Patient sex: M
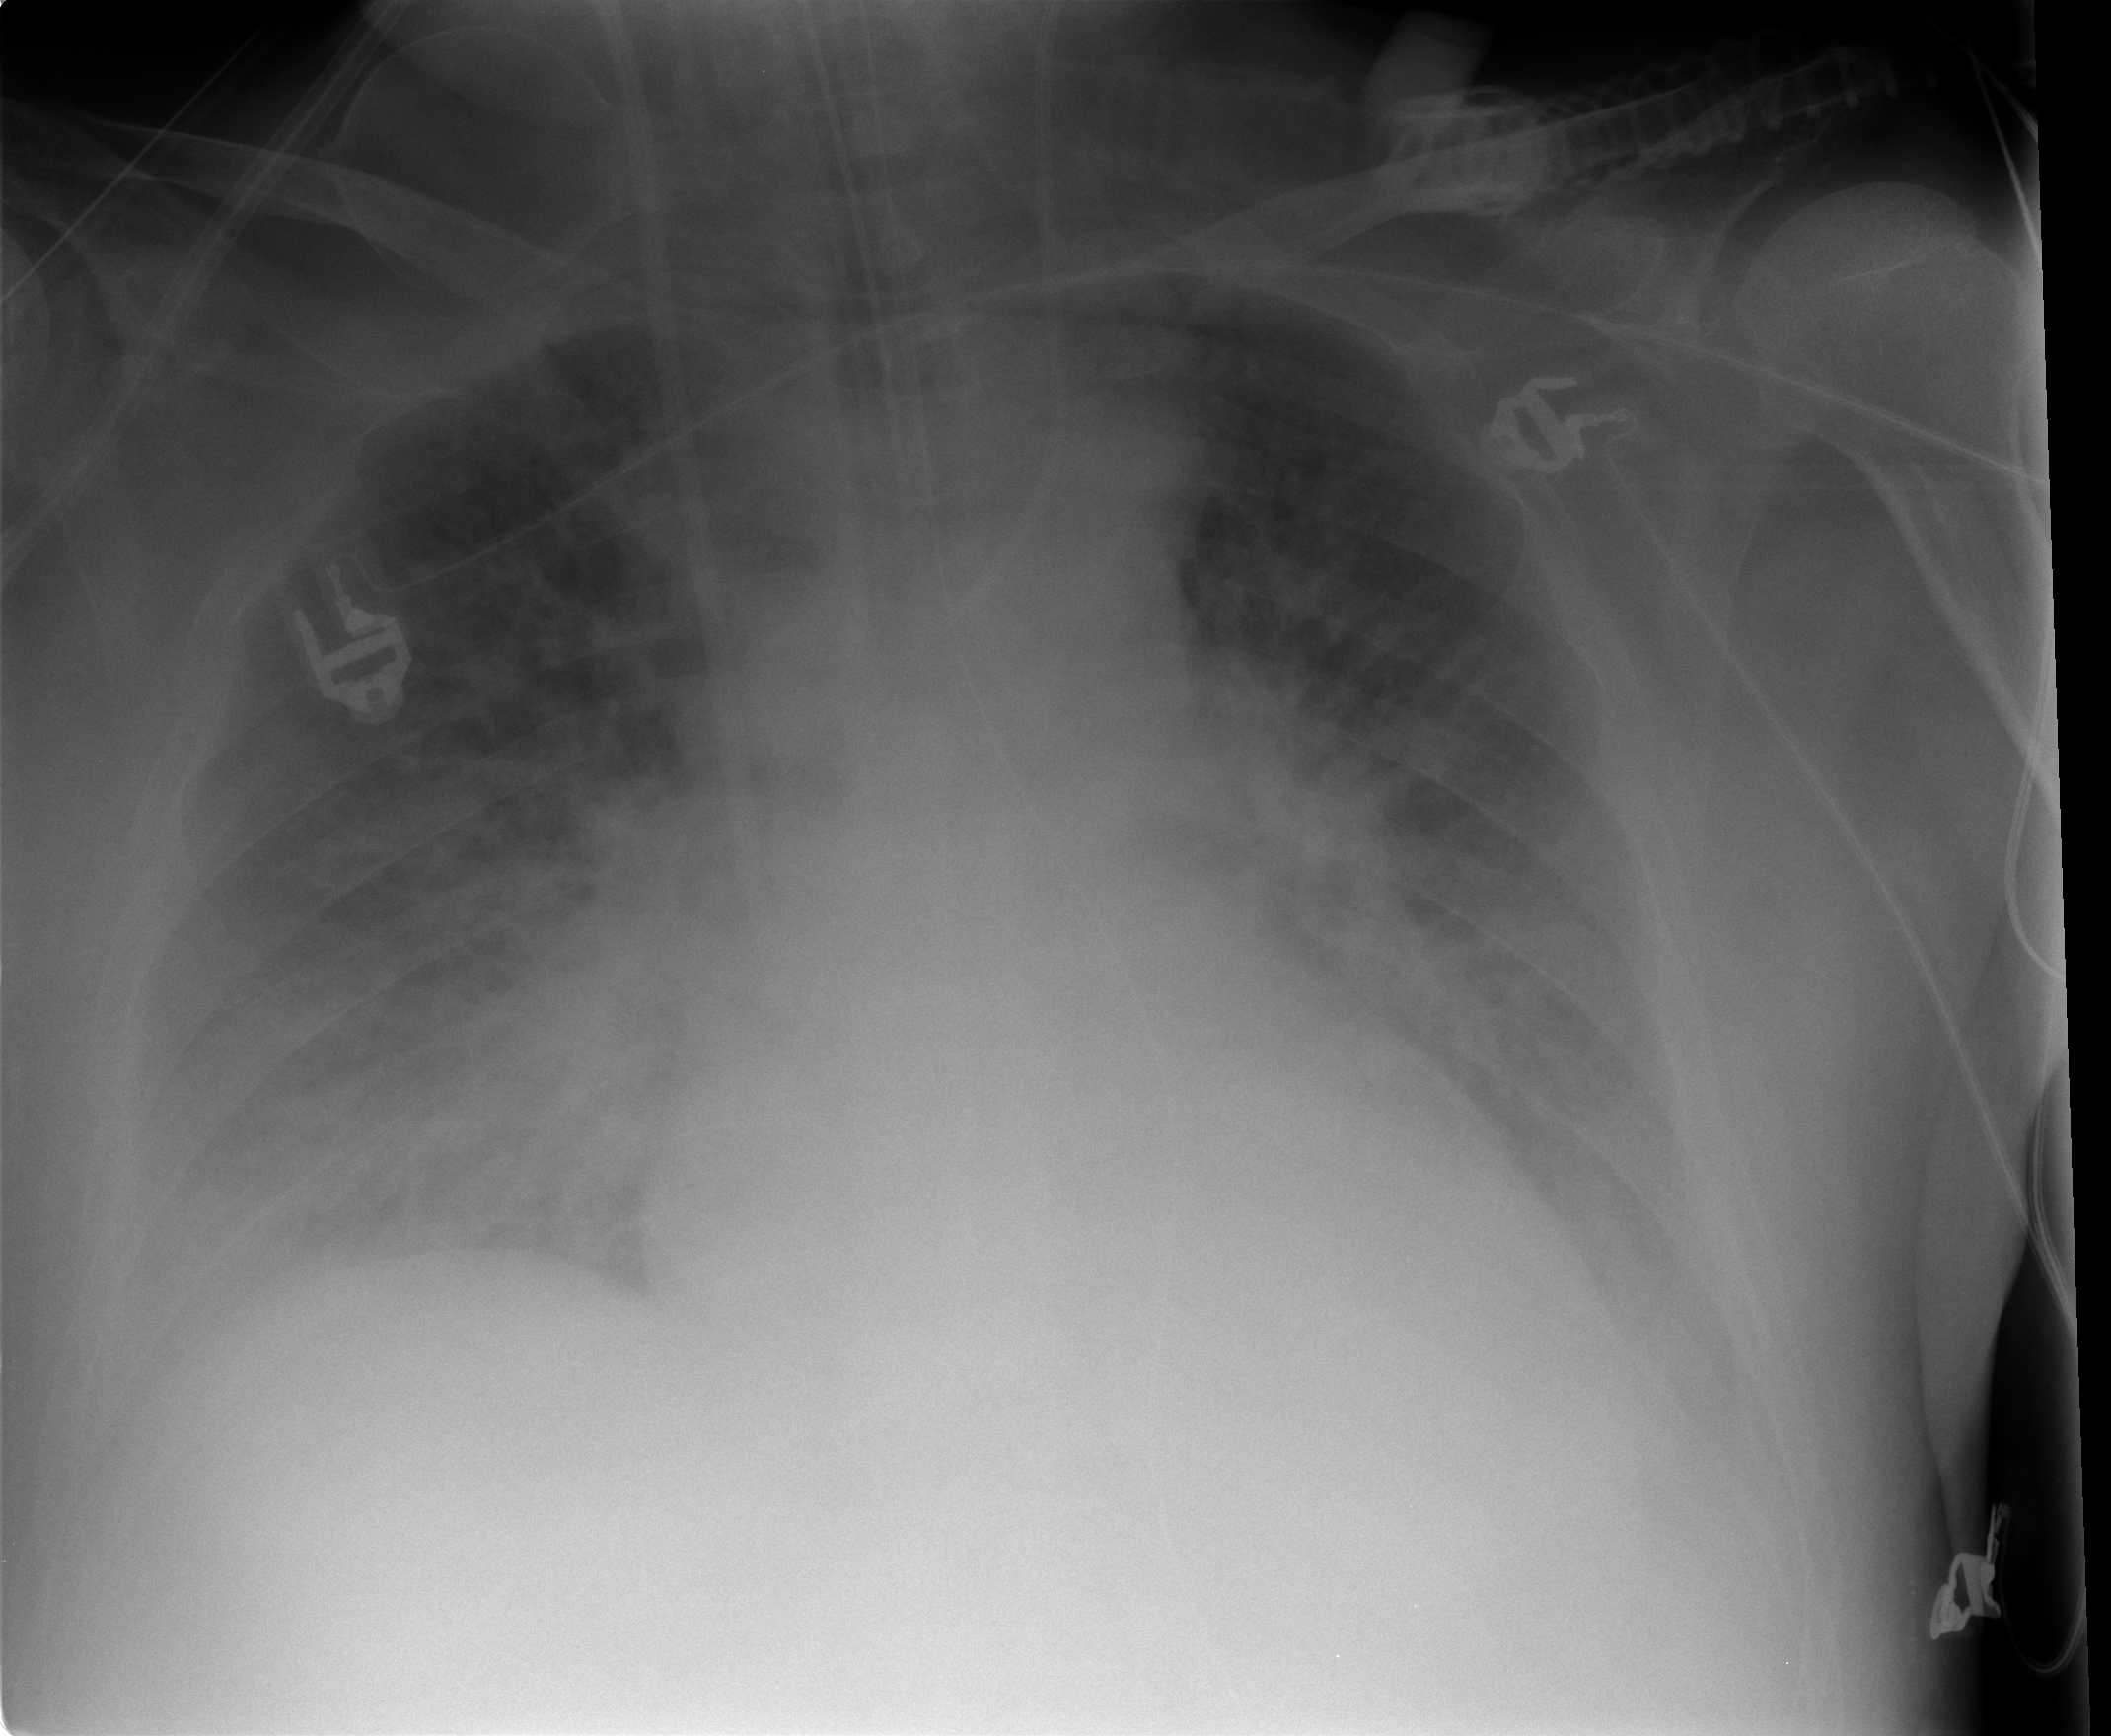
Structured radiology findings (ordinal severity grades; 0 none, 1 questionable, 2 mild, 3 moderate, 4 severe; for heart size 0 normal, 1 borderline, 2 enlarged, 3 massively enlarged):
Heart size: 1
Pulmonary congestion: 3
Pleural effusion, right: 2
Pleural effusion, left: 2
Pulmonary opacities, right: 2
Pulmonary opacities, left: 2
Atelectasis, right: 2
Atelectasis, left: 2